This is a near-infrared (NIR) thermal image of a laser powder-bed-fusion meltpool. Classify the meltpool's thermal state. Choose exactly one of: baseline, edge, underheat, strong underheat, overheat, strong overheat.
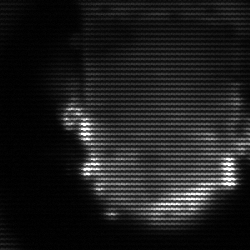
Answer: baseline